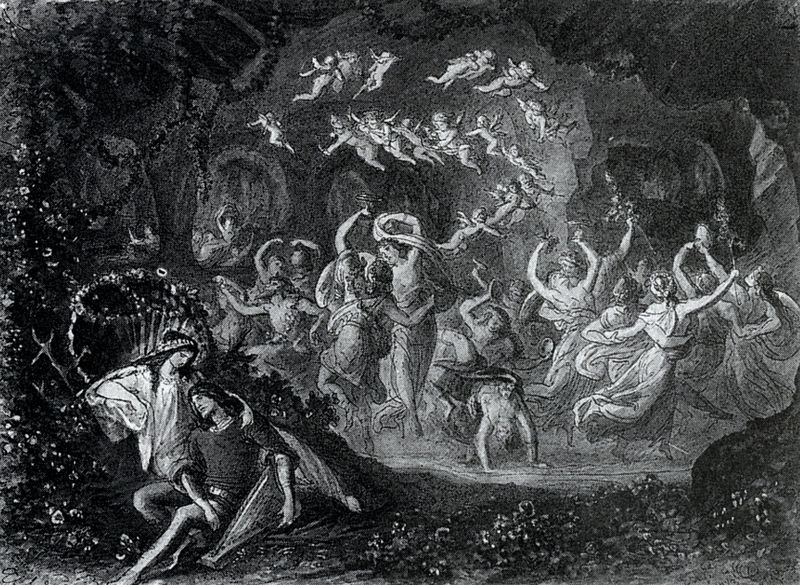
Titel: Szenenillustration zu "Tannhäuser" nach der Münchner Neuinszenierung vom 1.August 1867. 1.Aufzug, 1.Szene, Grotte der Venus, Bacchanal.
Künstler: Michael Echter
Schlagwörter: dunkel, felsen, gemälde, hand, kampf, mann, nackt, schatten, wasser, weiß, bäume, frauen, menschen, sitzen, blumen, frau, grau, hell, holz, kleider, licht, männer, nacht, schmuck, schwarz, skizze, szene, blüten, gras, schleier, wiese, fest, menge, tanz, feier, arme, mensch, stein, tod, bild, natur, wind, busch, büsche, haare, gewänder, paar, musik, pflanzen, tanzen, höhle, kontrast, krone, perlen, wald, fliegen, kreis, engel, garten, putto, ranken, liebe, ruhe, liegen, bogen, zug, grafik, graphik, monochrom, treiben, schlacht, jugendstil, musizieren, bögen, schweben, idyllisch, lichtung, traum, druck, druckgraphik, lithographie, schwarz weiß, stich, kupfer, höhlen, kranz, mythologie, girlanden, liebespaar, öffnung, jüngling, sänger, nymphe, märchen, nymphen, grotte, königin, kränze, muschel, trompeten, laute, harfe, lyra, reigen, amor, putten, kupferstich, elfen, leier, fee, putti, einfassung, feen, tänzer, pfeile, musikant, klang, paare, paradis, ligen, ausgelassen, minnesänger, märchenhaft, bwegung, orpheus, shakespeare, sommernachtstraum, titania, tanzend, umschlingen, handstand, engeln, tenz, flügl, bäner, e, harfist, nyphenzug